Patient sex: F
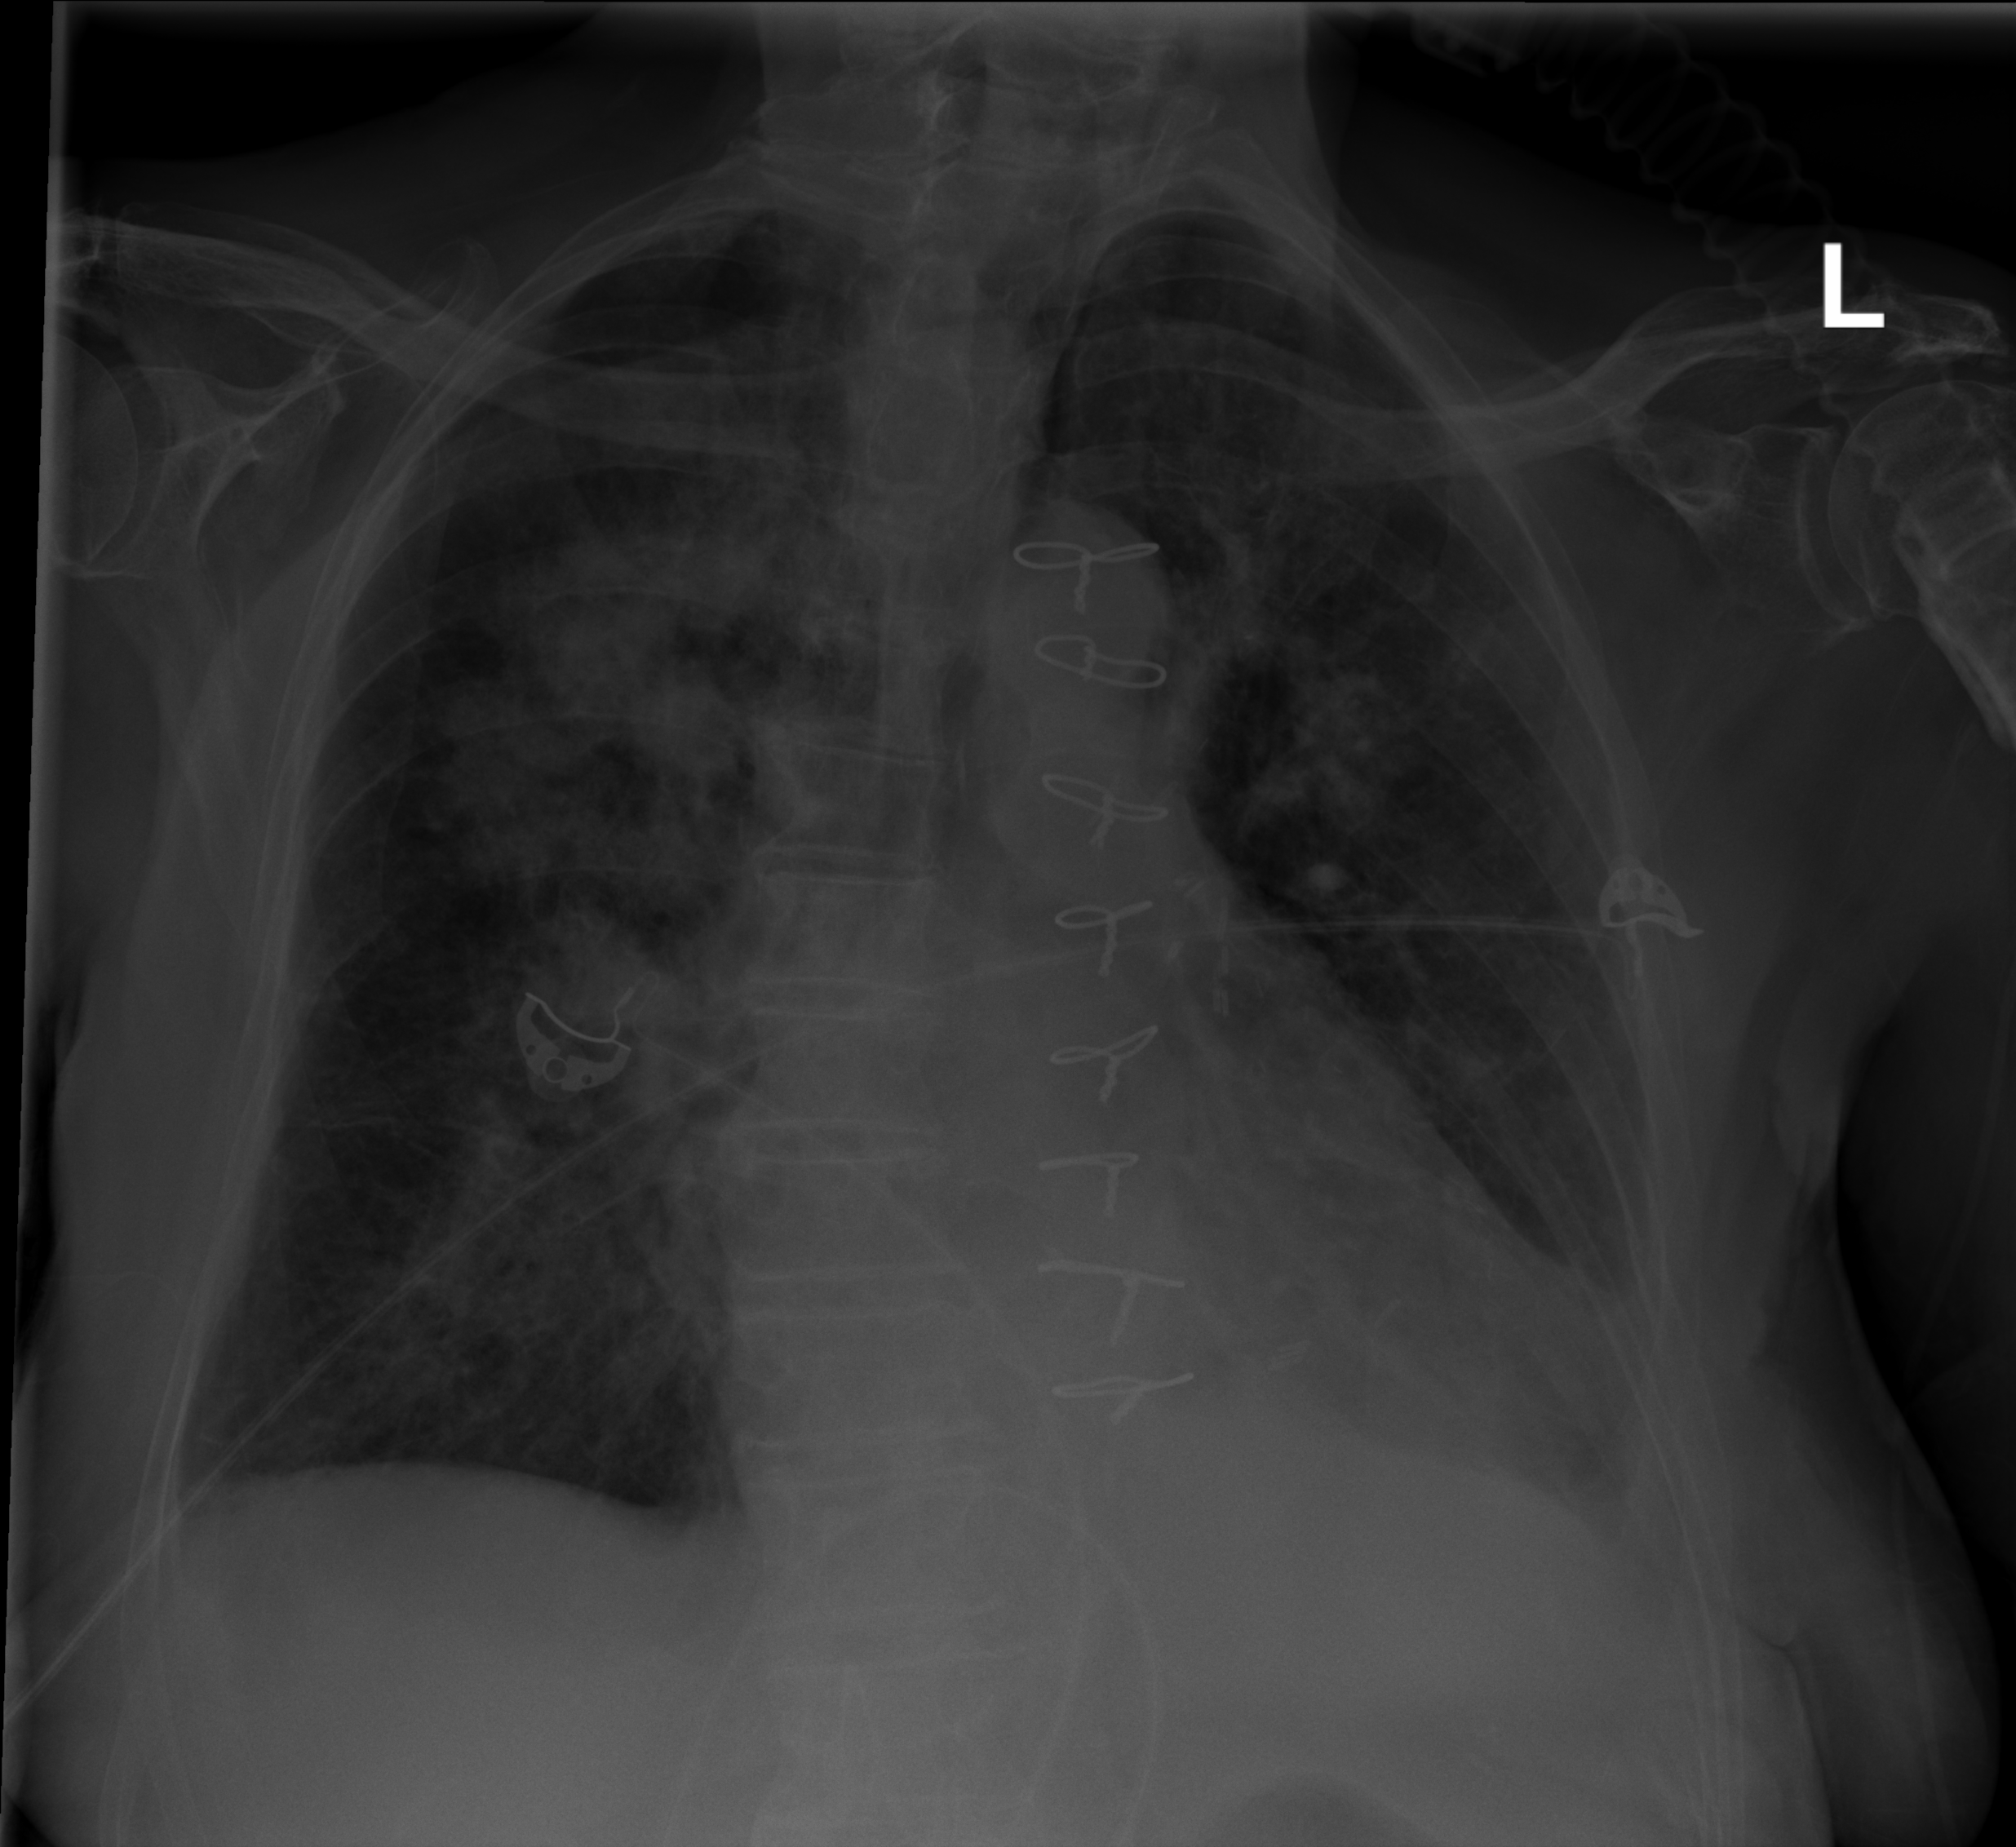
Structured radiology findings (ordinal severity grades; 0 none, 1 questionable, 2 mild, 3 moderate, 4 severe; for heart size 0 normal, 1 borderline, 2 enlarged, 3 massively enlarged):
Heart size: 2
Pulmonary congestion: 2
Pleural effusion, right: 1
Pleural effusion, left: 2
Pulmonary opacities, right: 3
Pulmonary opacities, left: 2
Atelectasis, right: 0
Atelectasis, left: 2